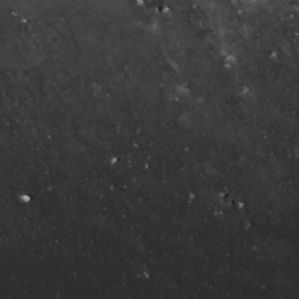
Label: non_frost